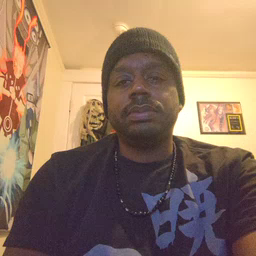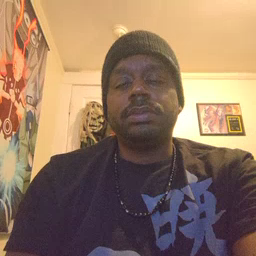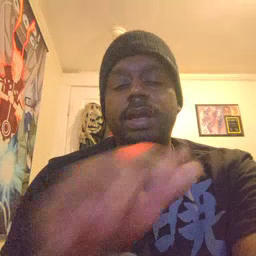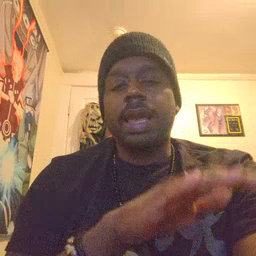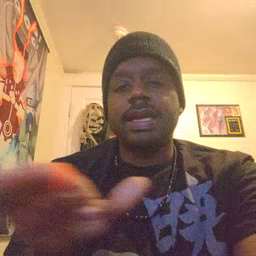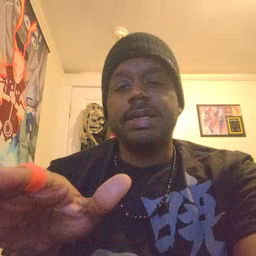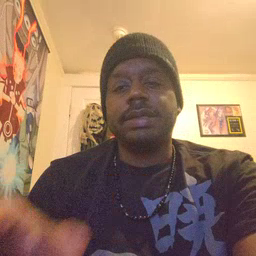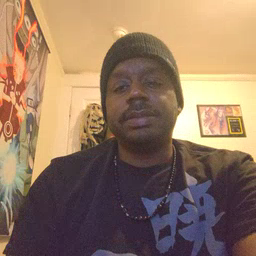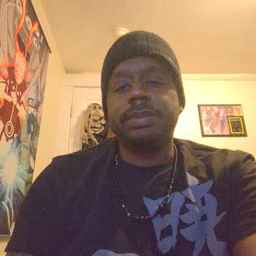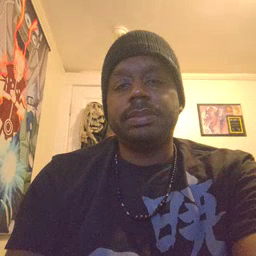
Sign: clean